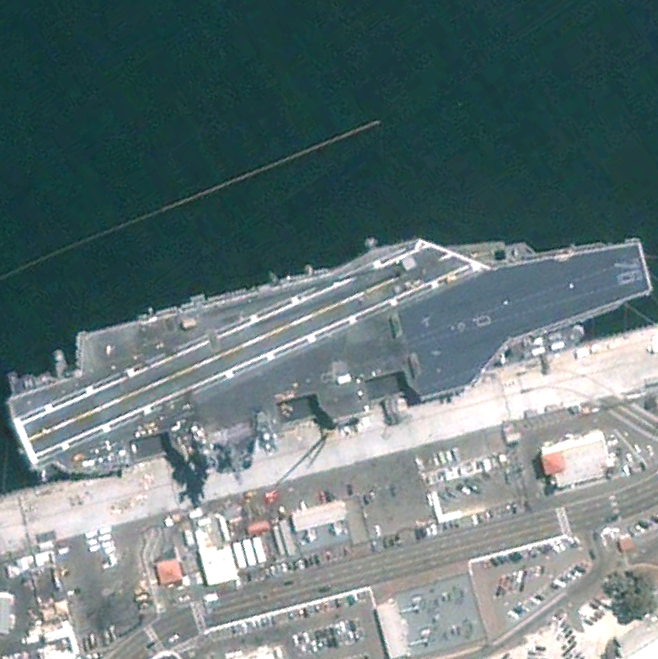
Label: aircraft_carrier